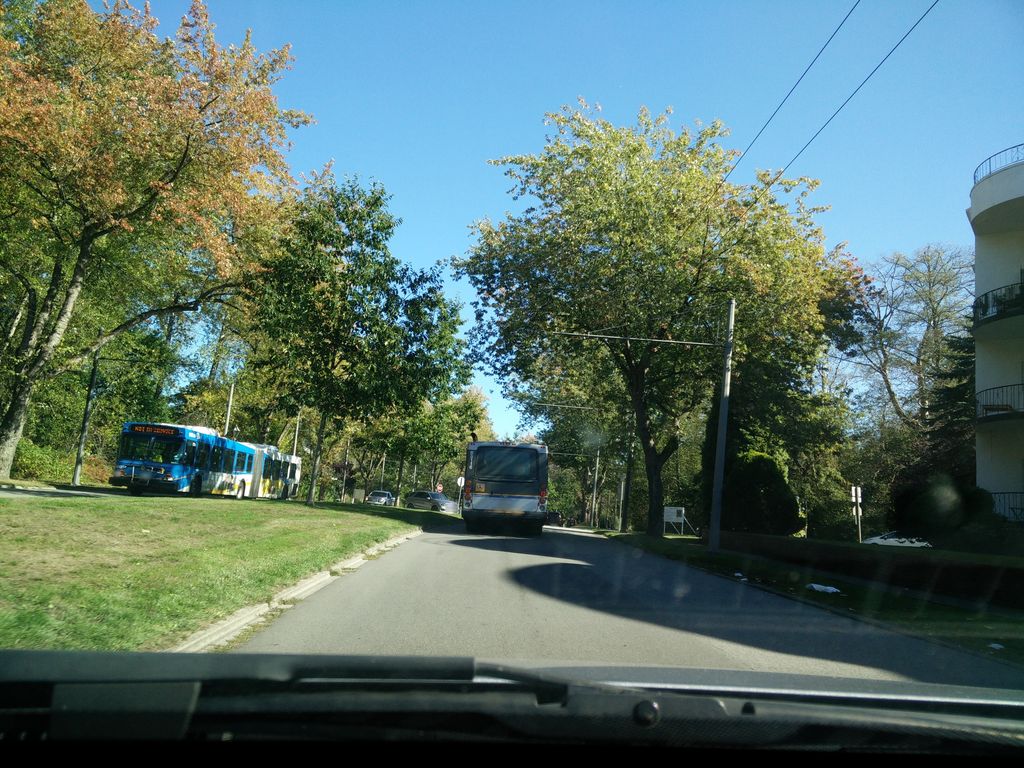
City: vancouver